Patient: sex F, age 82
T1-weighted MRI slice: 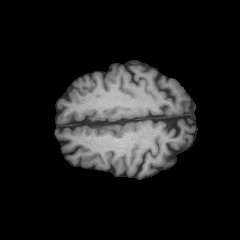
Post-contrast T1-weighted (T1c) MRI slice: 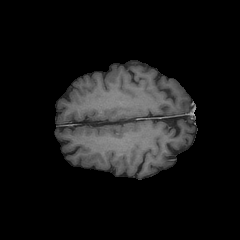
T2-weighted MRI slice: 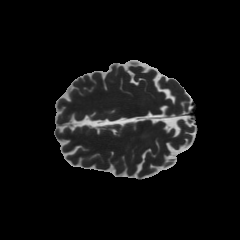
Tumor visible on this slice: yes
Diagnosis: Glioblastoma, IDH-wildtype
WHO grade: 4